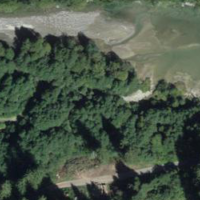
EUNIS habitat code: 44
Species observed at this site:
Galeopsis tetrahit